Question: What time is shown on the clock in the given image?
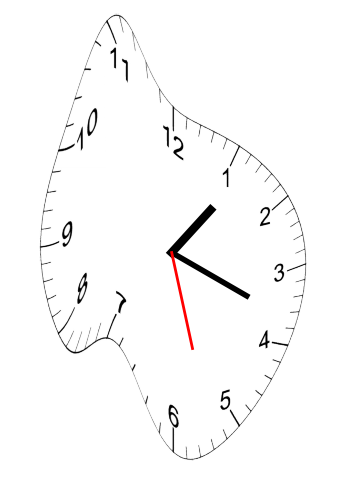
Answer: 01:18:27